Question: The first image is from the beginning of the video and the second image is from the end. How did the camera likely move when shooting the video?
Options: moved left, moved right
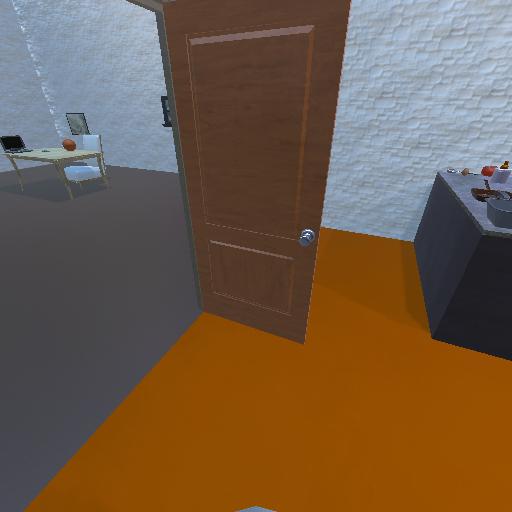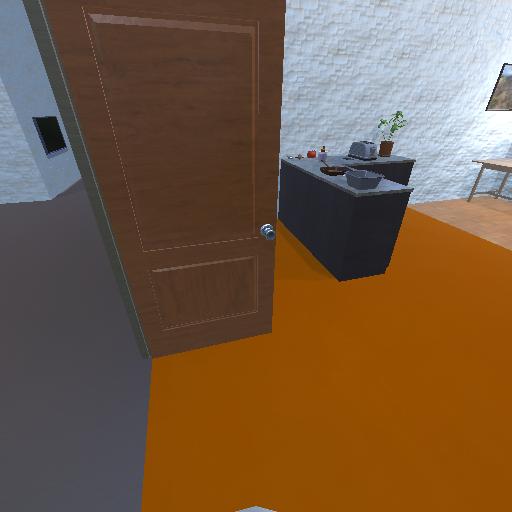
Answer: moved left